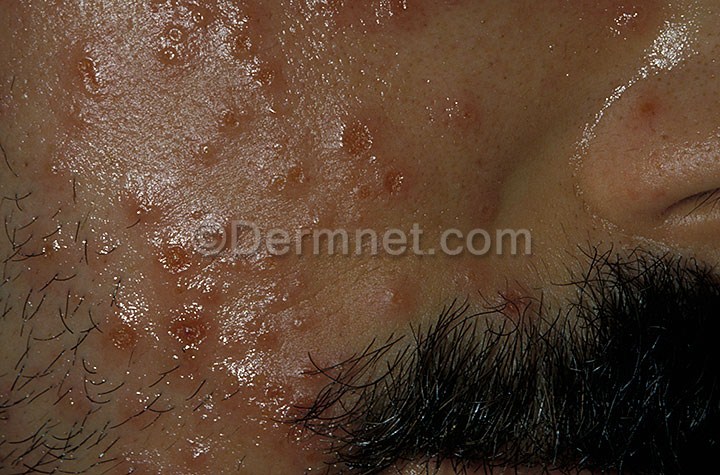
Disease: Warts Molluscum and other Viral Infections